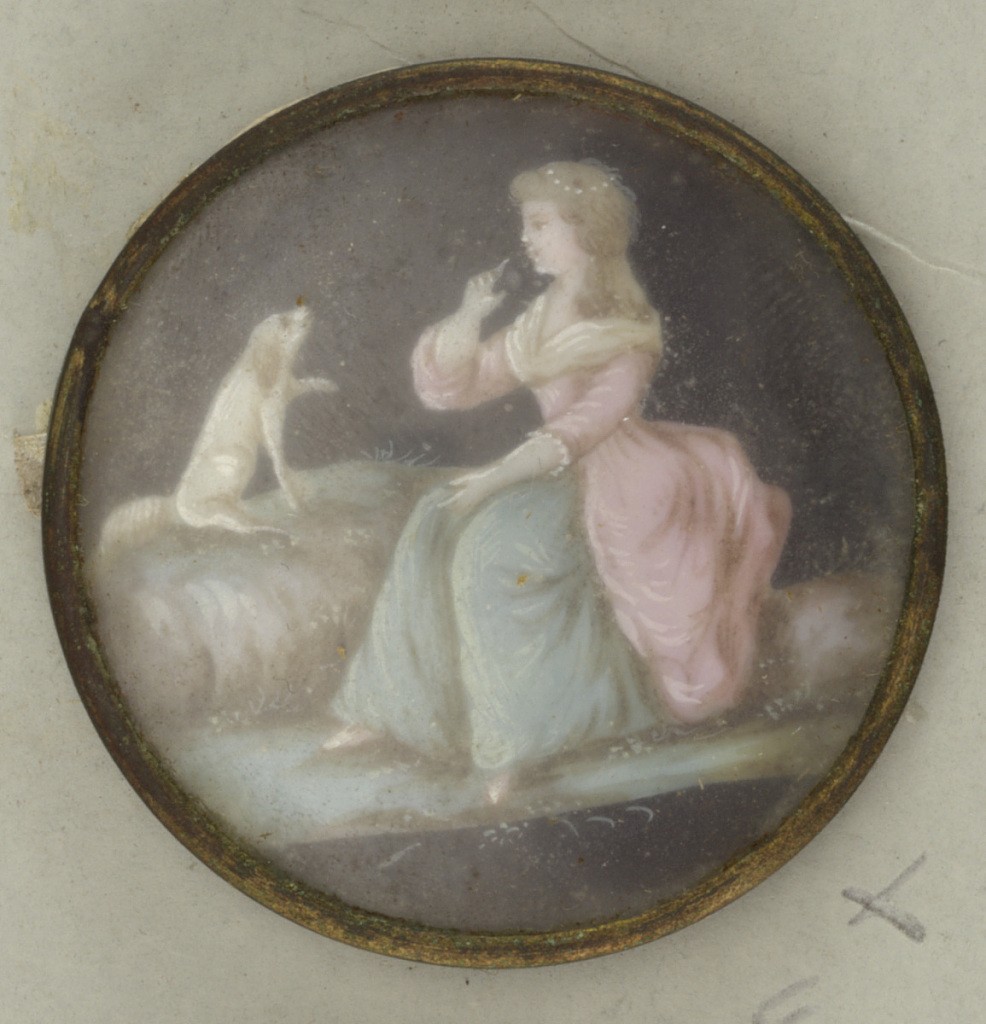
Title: Button with Painted Lady and Dog
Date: late 18th century
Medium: porcelain, copper, glass, tin
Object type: button
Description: Button showing a female figure in costume of late 18th century; covered with glass; mounted in copper rim; back with tin.

On card 69